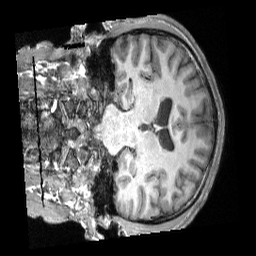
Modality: T1w
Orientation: coronal
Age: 20
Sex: male
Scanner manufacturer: siemens
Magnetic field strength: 3 T
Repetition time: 2.3 s
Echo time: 0.00308 s